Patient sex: M
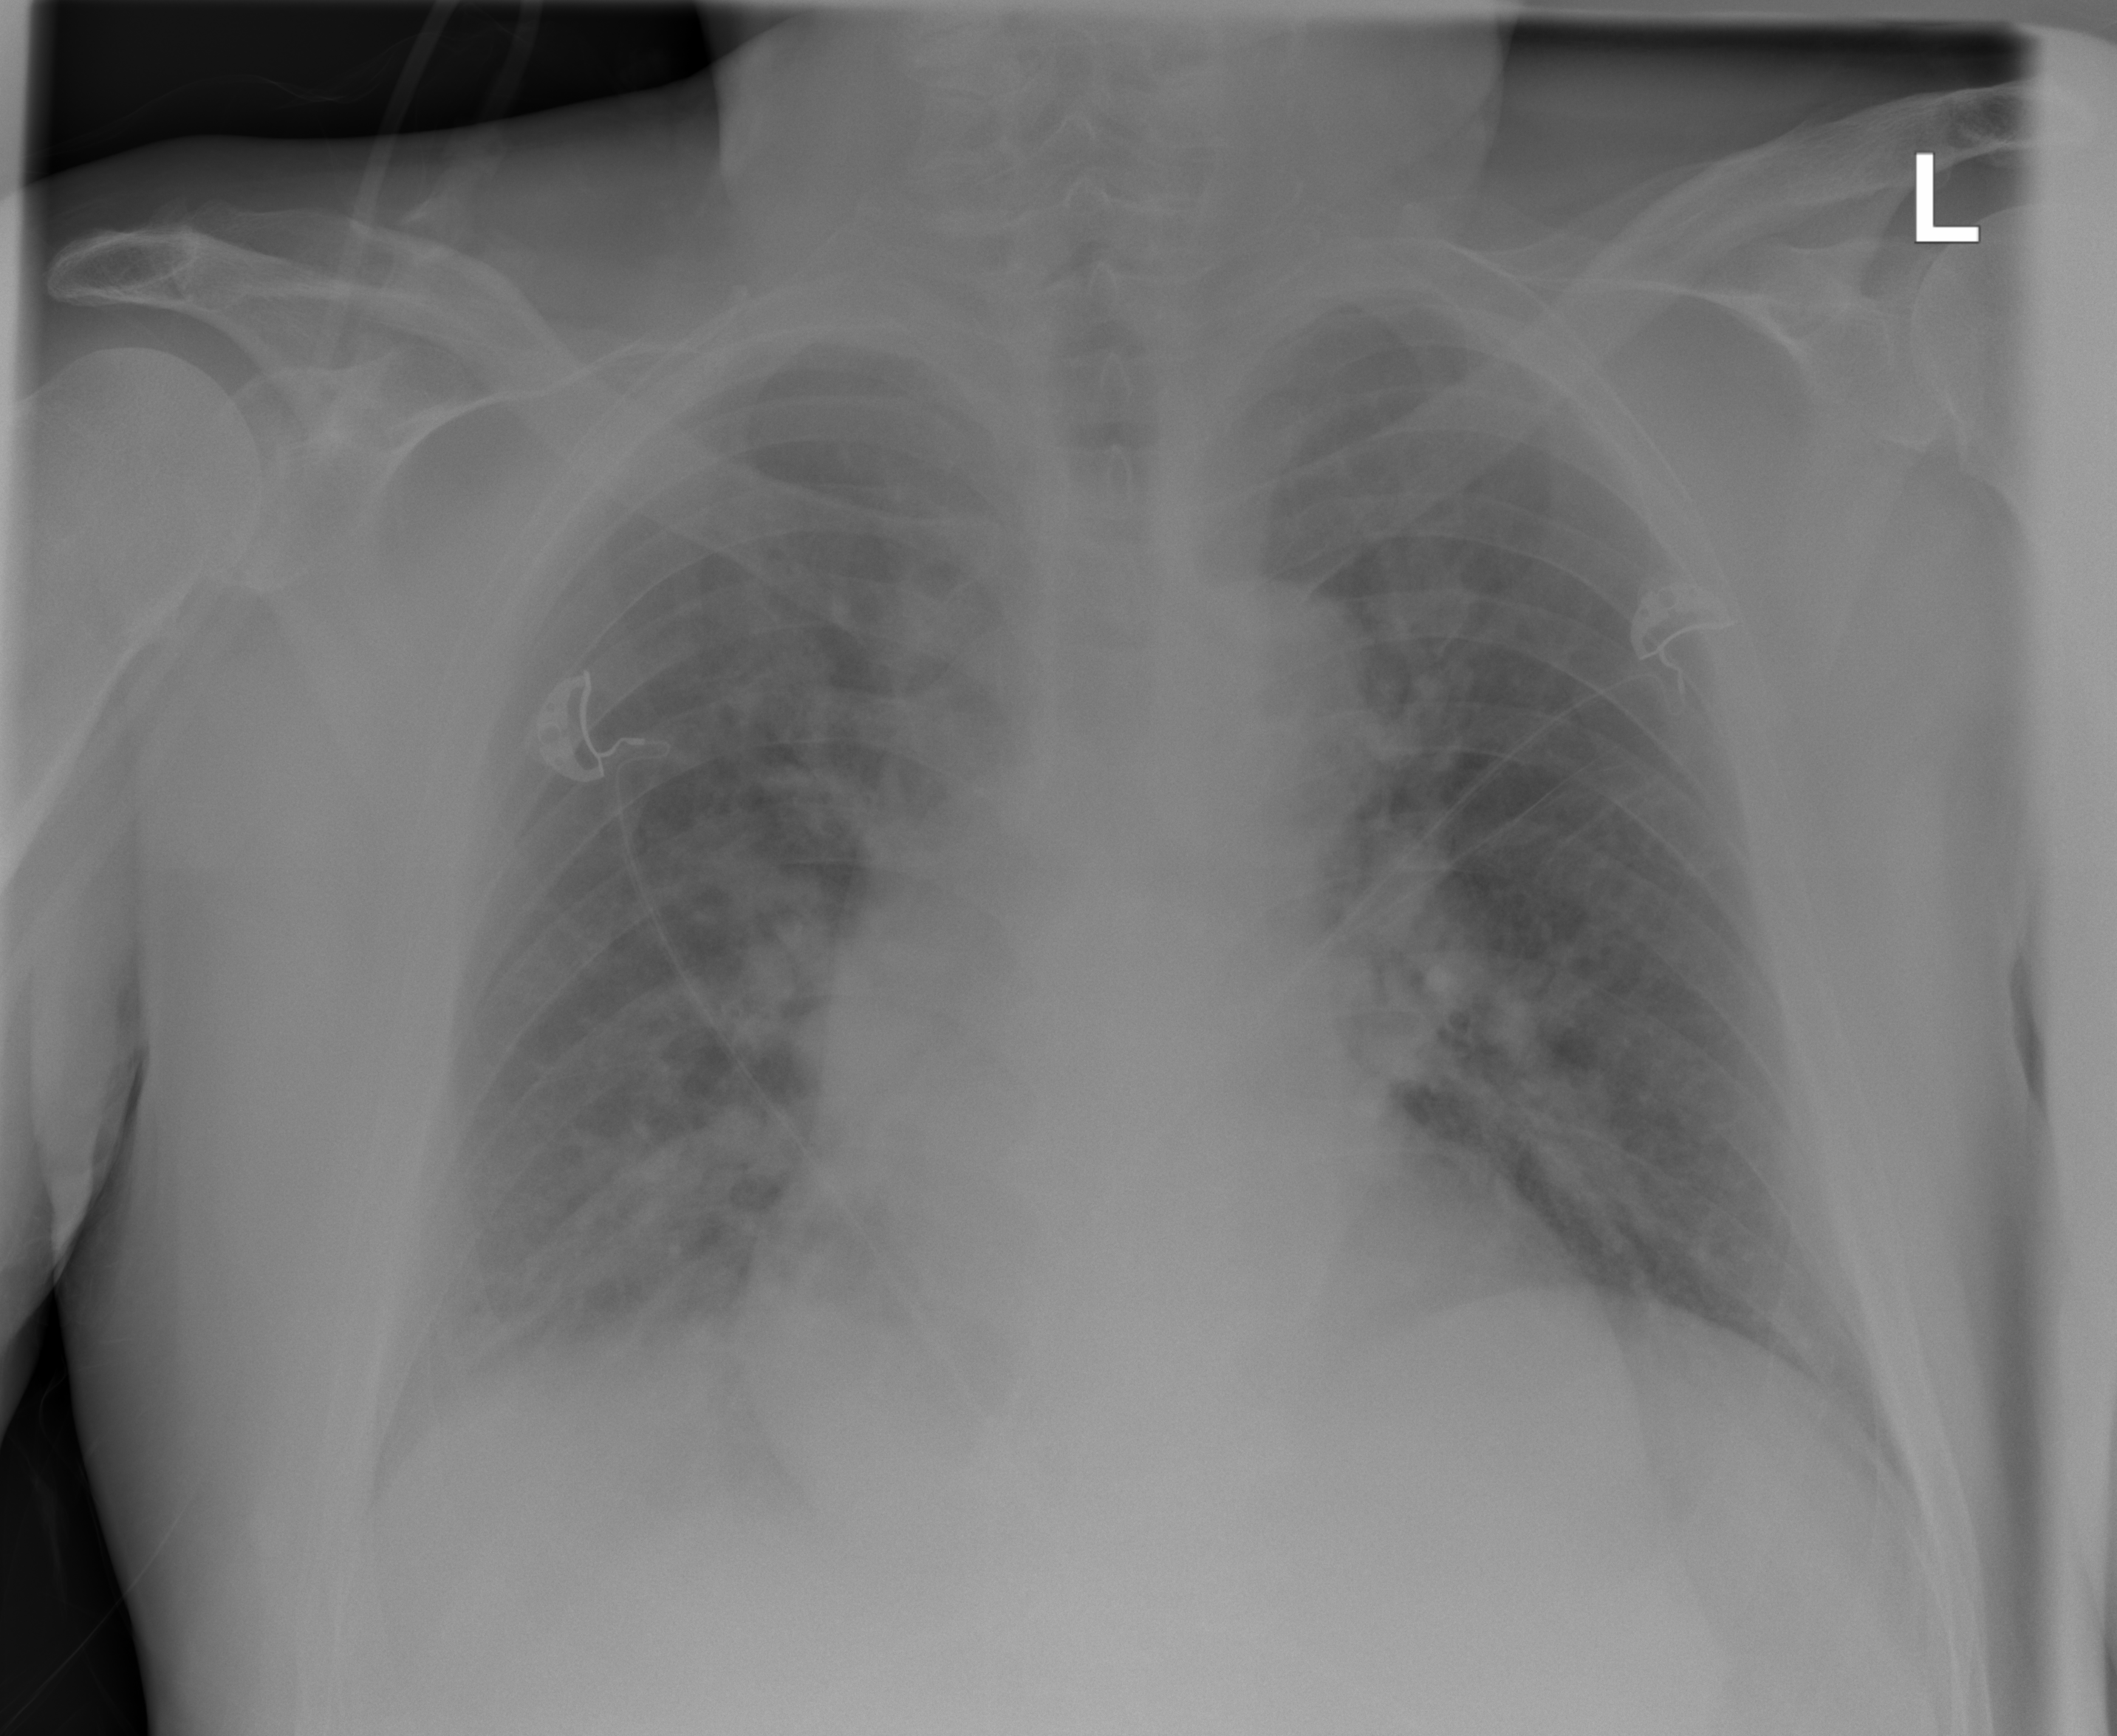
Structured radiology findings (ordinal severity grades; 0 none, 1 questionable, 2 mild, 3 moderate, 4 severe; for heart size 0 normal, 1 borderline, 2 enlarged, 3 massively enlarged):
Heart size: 1
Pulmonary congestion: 2
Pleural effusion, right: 1
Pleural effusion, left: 2
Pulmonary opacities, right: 3
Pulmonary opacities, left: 3
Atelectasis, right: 2
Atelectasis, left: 2